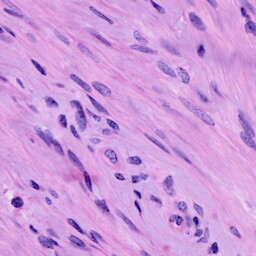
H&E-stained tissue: Cervix